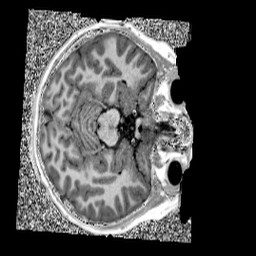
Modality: UNIT1
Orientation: axial
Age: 9
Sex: female
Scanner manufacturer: siemens
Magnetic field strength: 3 T
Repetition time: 4 s
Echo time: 0.00299 s